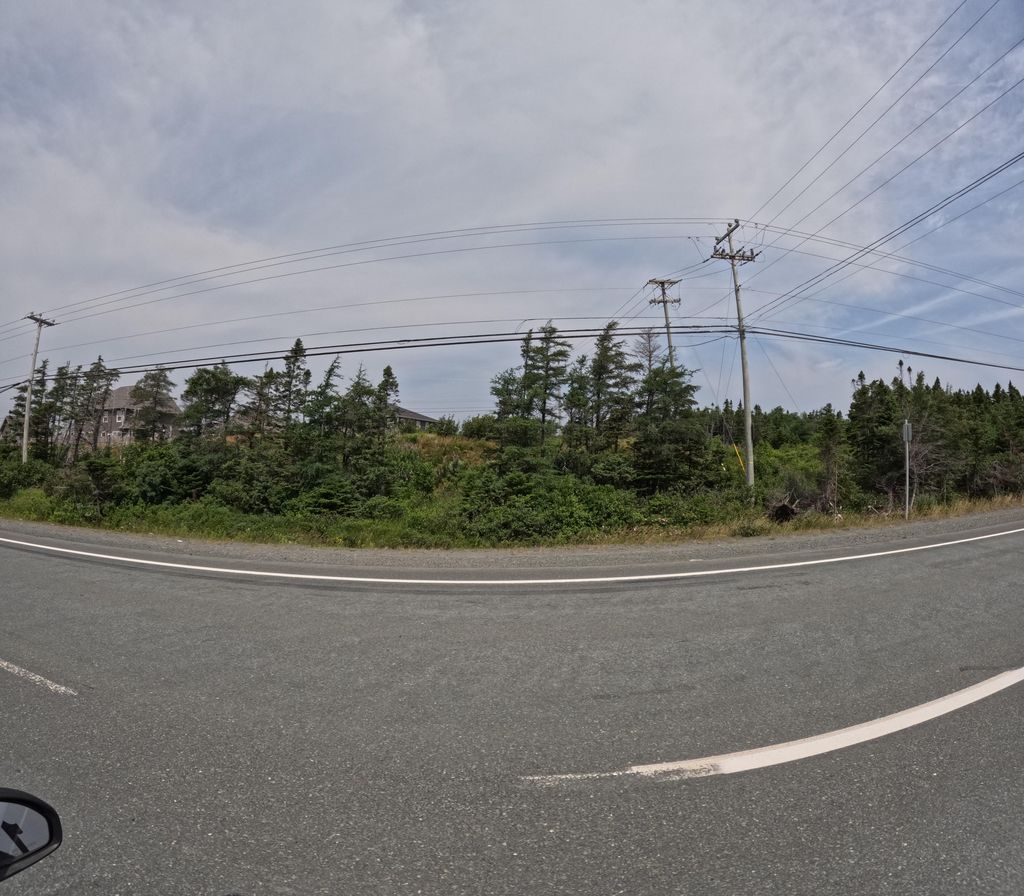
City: st_johns